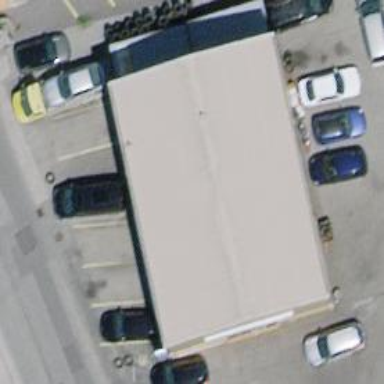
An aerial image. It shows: Car repair shop.